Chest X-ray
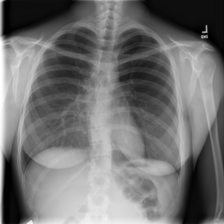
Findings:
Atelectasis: negative
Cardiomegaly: negative
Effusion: negative
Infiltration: negative
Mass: negative
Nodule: negative
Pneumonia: negative
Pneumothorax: negative
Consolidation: negative
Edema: negative
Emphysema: negative
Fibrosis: negative
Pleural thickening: negative
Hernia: negative